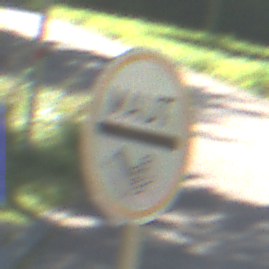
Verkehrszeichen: MautflichtigeStrecke
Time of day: Midday
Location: Outdoor (RoadRail)
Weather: Clear
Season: NotSpecified
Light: Natural